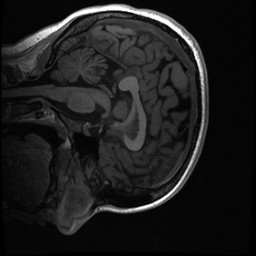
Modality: T1w
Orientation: sagittal
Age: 21
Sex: female